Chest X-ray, PA view. Patient: 59 years old, sex M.
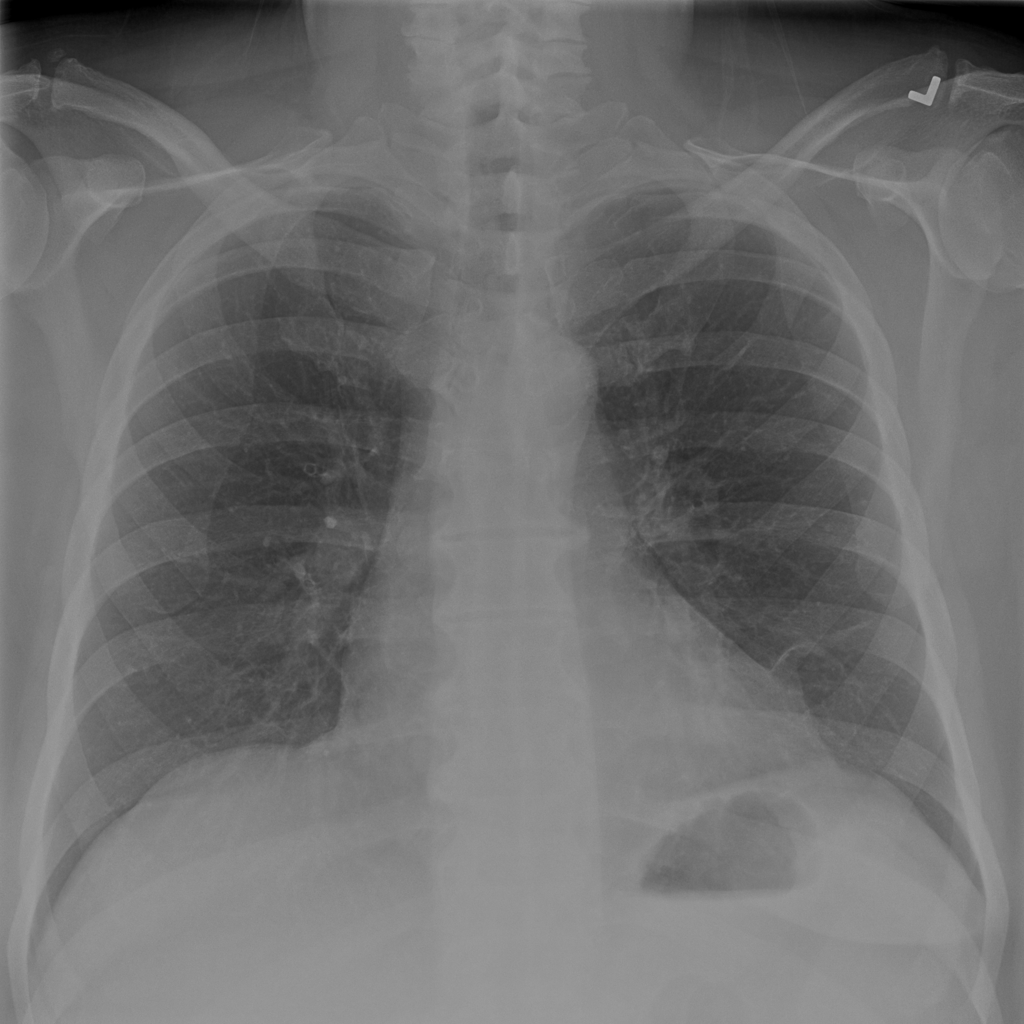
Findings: Infiltration